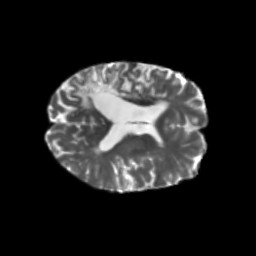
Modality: T2w
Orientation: axial
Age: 69
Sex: female
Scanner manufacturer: siemens
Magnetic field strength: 3 T
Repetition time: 5.25 s
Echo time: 0.08 s